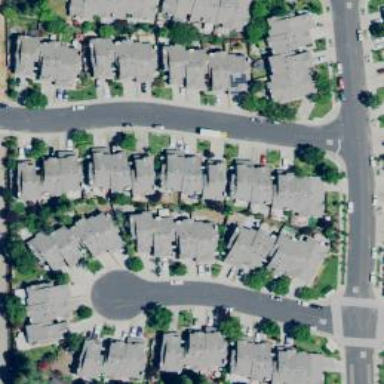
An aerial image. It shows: Neighborhood.